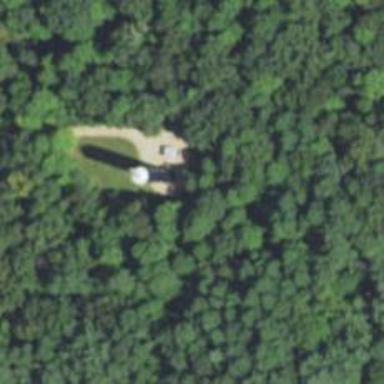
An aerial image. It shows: Water tower that is man-made.